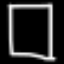
Label: square